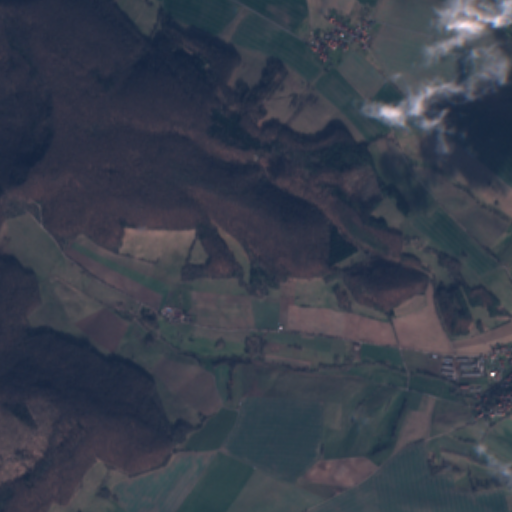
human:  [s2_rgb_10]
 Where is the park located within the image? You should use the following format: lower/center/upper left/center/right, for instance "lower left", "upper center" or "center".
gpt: The park is located in the lower right of the image.
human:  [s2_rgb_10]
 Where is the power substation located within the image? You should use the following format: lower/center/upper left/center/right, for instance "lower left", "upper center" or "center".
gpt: The power substation is located in the lower right of the image.
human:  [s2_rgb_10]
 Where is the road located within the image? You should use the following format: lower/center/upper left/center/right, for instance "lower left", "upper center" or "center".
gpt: There is no road in the image.